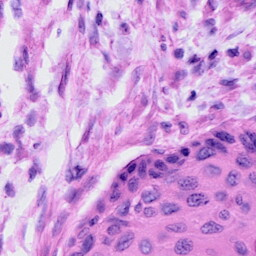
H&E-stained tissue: Cervix